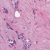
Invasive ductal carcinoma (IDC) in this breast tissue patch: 1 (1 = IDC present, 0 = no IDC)